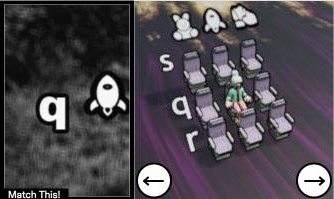
Task: seats
Answer: yes